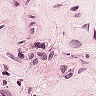
Metastatic tissue present: no